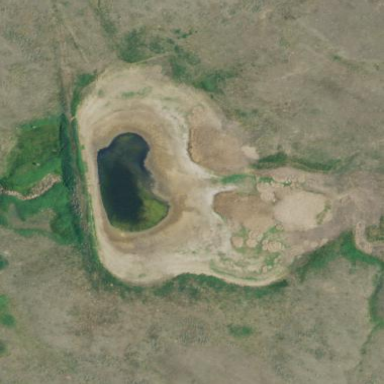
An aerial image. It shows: Reservoir.